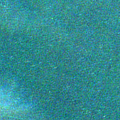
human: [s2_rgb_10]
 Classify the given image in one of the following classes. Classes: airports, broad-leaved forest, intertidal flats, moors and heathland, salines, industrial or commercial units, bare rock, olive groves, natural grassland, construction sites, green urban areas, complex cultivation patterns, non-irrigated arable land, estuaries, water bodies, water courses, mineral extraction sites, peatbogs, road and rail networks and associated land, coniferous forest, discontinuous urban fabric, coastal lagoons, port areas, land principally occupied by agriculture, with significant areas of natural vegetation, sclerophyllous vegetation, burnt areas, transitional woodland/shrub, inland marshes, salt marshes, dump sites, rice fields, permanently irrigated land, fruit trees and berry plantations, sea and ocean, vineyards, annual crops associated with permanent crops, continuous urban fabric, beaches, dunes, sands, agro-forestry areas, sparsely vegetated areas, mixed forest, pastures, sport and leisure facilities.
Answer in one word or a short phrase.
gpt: sea and ocean